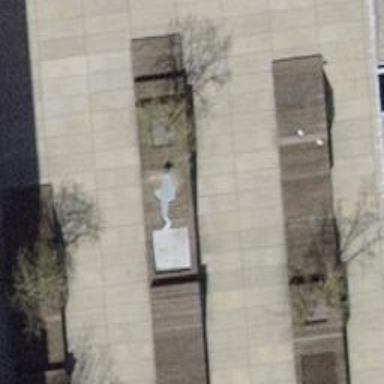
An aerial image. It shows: Fountain.